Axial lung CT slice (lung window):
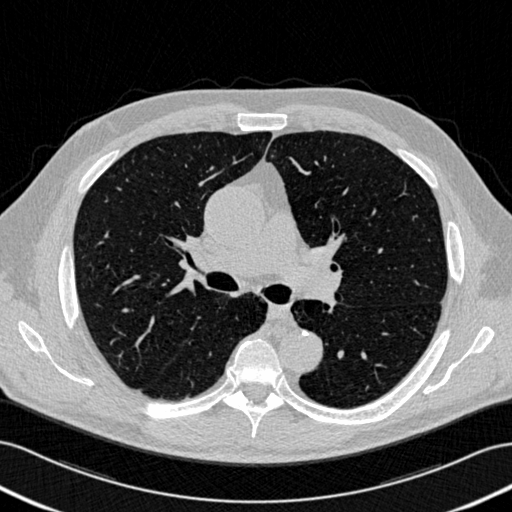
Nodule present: no